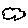
Label: cloud